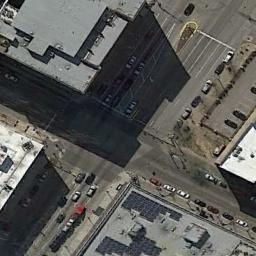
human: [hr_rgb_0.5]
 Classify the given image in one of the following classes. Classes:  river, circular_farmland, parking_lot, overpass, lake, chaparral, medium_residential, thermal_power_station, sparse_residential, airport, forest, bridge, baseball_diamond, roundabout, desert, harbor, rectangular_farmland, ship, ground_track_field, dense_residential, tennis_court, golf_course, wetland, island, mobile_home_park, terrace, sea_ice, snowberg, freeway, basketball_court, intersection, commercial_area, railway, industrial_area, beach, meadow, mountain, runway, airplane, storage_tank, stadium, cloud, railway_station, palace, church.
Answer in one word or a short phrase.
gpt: intersection